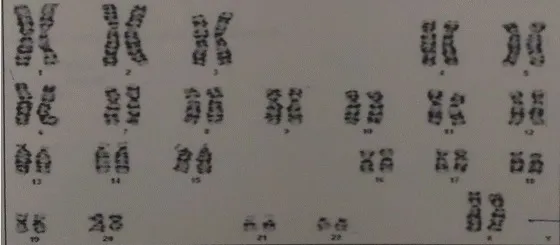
Karyotype.
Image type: pathology (fish)